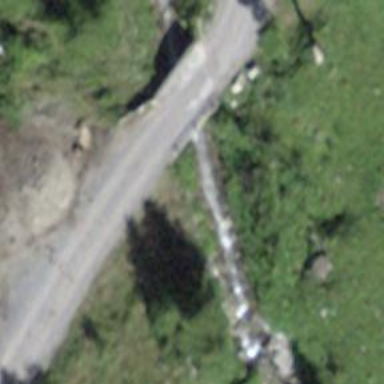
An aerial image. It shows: Gravel track on bridge with grade 2 tracktype.